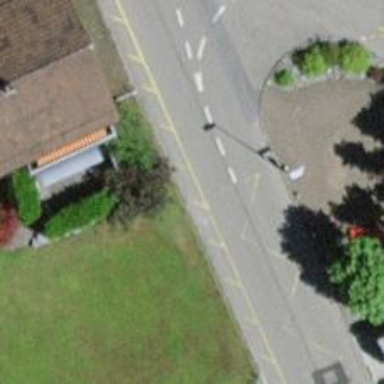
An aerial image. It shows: Bus stop with designated public transport stop position.